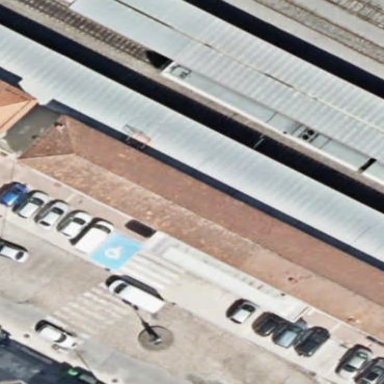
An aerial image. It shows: Train station building at railway station. It serves as public transport station.